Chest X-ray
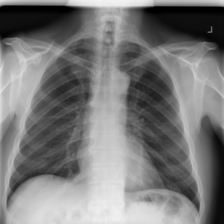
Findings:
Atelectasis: negative
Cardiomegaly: negative
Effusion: negative
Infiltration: negative
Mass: negative
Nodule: negative
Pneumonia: negative
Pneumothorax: negative
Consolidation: negative
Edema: negative
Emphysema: negative
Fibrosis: negative
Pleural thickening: negative
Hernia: negative